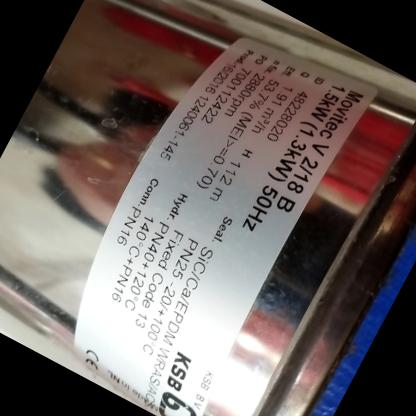
Klasa: tabliczka-znamionowa